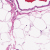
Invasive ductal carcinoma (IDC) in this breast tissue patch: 0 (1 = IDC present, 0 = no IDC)